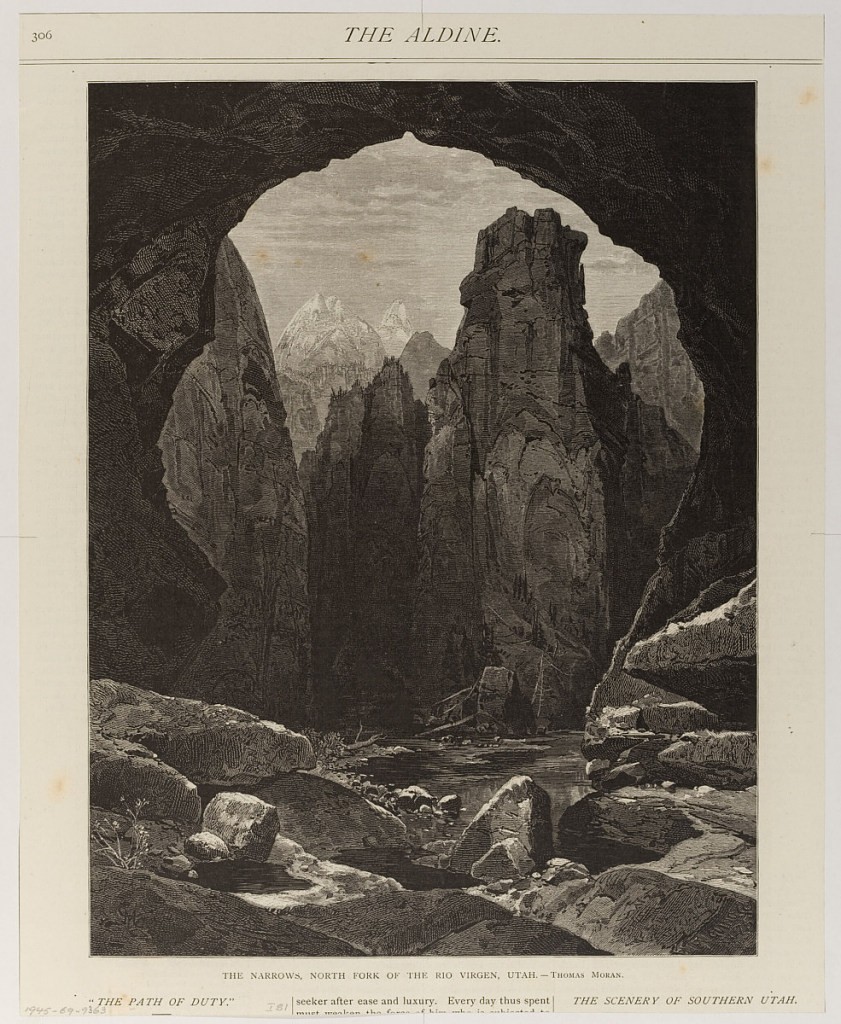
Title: The Narrows, North Fork of the Rio Virgen, Utah
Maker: Thomas Moran, American, b. Britain, 1837–1926
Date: April 1875
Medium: Wood engraving on cream wove paper
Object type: Print
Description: View of landscape from one side of narrow round opening in mountain. River running below and very tall cliffs in middle distance. Snowy peaks in background.